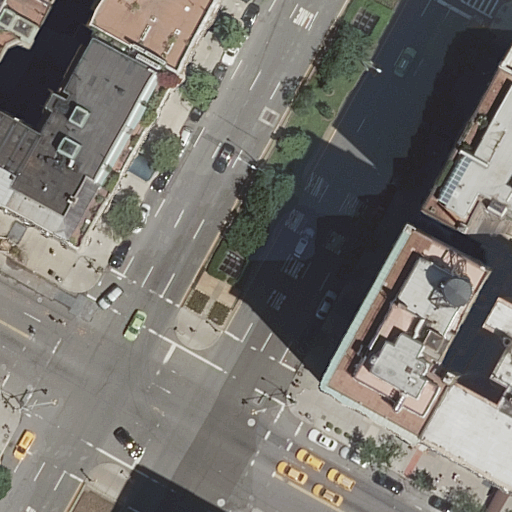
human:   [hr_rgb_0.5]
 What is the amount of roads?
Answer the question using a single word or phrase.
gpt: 3

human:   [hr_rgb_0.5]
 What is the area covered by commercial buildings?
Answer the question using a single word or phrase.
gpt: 0m2

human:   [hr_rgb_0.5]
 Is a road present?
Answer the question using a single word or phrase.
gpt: yes

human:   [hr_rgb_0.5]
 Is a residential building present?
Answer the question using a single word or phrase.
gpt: yes

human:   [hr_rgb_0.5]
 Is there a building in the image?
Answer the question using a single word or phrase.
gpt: yes

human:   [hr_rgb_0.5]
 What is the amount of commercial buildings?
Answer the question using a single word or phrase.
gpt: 0

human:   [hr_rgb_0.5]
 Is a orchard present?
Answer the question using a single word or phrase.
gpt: no

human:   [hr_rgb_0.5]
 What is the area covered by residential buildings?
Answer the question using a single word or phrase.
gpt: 2516m2

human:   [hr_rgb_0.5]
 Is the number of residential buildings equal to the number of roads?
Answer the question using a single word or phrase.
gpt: no

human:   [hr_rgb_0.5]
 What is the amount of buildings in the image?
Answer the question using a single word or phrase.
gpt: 6

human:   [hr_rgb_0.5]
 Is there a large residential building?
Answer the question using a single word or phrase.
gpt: yes

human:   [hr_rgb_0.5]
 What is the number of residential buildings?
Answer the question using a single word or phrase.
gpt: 6

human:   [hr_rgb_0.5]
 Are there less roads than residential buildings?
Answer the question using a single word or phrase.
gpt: yes

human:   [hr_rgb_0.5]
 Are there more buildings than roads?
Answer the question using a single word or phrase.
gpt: yes

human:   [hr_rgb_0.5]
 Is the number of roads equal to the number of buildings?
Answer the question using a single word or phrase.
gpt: no

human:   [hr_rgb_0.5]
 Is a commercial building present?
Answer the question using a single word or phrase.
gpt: no

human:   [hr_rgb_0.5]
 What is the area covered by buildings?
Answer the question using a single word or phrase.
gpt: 2516m2

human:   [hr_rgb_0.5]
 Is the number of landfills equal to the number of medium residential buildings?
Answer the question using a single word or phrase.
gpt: no

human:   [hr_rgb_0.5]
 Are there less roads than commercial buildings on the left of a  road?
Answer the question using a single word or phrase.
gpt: no

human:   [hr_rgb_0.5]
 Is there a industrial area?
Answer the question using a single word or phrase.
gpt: no

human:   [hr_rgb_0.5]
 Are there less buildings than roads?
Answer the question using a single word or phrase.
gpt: no

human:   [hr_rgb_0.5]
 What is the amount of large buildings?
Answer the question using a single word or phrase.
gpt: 3

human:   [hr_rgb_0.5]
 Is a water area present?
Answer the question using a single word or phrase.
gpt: no

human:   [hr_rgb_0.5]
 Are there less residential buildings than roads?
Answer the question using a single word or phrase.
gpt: no

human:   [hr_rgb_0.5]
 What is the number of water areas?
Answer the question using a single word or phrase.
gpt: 0

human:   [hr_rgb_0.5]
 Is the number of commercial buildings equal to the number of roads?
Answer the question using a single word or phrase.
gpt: no

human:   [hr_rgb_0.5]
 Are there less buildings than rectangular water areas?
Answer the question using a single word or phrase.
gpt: no

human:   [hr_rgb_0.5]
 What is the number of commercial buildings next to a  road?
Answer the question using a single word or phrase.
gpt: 0

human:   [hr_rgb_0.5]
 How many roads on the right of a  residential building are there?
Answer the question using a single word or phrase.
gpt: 3

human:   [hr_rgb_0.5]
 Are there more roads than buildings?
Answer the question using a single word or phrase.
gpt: no

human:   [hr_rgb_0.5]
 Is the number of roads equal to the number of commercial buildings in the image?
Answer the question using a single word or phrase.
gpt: no

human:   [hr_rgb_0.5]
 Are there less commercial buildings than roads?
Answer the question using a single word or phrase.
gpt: yes

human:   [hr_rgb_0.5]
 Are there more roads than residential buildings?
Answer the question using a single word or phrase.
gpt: no

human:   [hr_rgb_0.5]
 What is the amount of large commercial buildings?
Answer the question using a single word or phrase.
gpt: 0

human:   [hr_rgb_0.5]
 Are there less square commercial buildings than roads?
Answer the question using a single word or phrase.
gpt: yes

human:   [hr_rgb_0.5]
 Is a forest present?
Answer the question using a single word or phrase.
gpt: no

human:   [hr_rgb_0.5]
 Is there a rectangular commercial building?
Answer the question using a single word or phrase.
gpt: no

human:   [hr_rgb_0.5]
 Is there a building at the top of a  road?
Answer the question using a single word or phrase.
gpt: yes

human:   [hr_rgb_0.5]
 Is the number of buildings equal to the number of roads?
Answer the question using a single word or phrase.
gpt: no

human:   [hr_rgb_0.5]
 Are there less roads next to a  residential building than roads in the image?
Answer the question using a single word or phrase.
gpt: no

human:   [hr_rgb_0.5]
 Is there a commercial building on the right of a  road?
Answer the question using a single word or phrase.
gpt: no

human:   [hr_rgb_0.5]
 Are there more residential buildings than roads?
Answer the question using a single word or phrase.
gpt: yes

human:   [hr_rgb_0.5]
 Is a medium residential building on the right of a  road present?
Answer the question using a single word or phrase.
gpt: yes

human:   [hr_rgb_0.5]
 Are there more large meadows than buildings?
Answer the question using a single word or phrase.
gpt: no

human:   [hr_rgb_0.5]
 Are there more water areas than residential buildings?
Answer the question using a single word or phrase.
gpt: no

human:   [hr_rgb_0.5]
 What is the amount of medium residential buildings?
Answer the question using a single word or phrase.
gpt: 1

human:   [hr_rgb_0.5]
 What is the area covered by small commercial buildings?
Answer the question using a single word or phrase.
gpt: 0m2

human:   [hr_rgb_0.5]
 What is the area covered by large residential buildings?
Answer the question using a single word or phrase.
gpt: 2205m2

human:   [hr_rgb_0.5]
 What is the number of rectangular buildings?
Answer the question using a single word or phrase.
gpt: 4

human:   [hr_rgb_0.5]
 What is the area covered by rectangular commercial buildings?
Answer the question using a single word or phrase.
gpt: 0m2

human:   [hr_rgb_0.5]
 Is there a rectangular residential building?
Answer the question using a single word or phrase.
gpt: yes

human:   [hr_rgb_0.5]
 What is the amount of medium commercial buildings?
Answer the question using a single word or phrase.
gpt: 0

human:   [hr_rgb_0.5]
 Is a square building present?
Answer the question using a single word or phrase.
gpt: no

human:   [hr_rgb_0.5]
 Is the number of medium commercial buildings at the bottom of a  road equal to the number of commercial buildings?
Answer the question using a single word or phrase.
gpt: yes

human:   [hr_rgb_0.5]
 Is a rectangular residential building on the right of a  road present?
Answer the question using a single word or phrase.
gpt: yes

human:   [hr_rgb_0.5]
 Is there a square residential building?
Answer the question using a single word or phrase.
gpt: no

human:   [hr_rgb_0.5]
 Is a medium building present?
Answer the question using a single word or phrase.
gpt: yes

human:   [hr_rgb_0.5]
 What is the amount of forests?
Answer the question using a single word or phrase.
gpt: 0

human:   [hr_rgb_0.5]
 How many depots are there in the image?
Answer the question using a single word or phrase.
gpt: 0

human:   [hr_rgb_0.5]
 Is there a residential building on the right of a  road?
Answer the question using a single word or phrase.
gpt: yes

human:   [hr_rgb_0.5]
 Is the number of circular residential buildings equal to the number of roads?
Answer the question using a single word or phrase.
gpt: no

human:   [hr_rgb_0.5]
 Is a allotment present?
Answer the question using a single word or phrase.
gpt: no

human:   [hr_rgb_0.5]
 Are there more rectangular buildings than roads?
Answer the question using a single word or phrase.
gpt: yes

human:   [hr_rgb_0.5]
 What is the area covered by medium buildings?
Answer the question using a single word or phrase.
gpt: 256m2